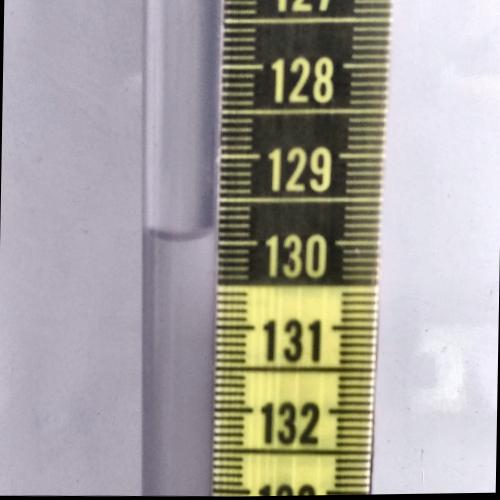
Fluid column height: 129.9 cm